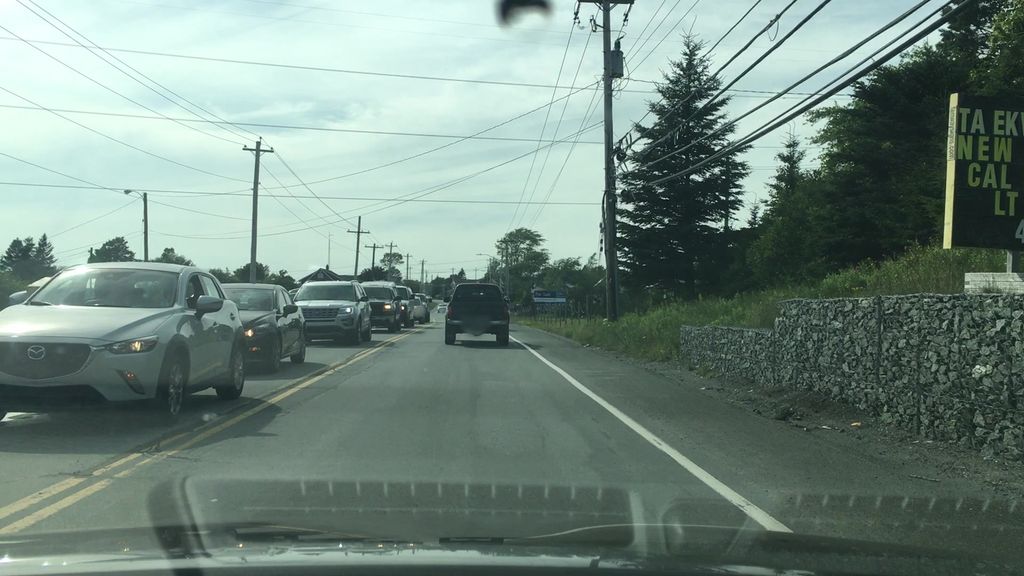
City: halifax